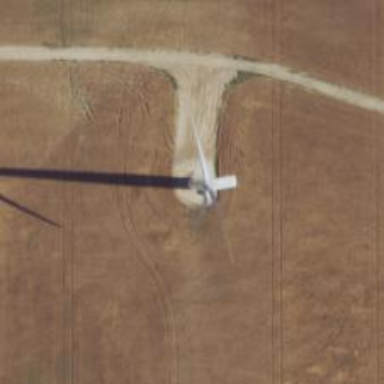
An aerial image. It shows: Wind generator using wind turbines of horizontal axis.